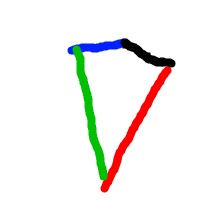
Shape: kite